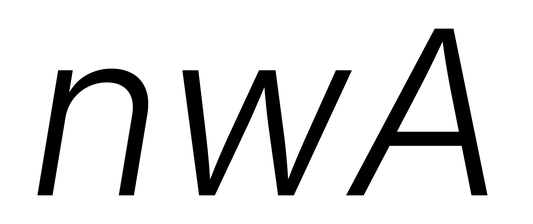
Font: Inter-Italic_Light_Italic